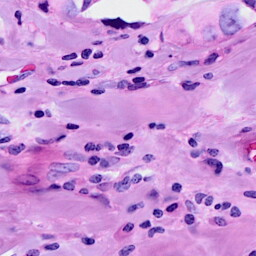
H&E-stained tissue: Breast